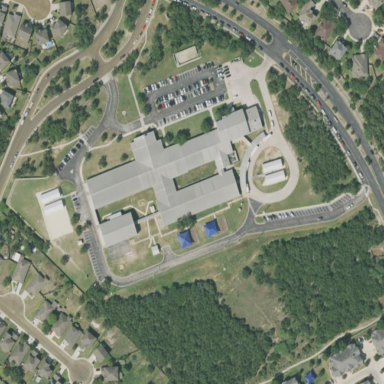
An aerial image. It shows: School.